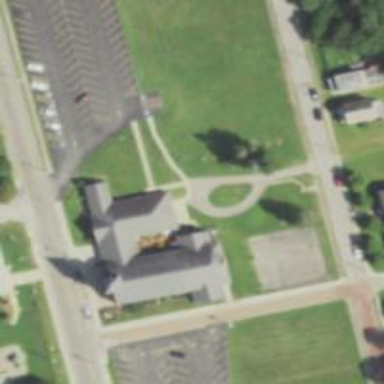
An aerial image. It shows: Church which is place of worship.